Question: Im trying to get EventDay and taskName from database where userEmail is equal to parameter userEmail, but i manage to get only EventDay. Shoul i use different query to get multiple fields?
'''
class DatabaseService{
final CollectionReference userAssignments =
Firestore.instance.collection('userAssignments');
Future<void> getEventsOfUser(String email) async {
//We look for user with email that was passed when we call function
return userAssignments.where("email", isEqualTo: email).snapshots().listen(
(data) =>
data.documents.forEach((doc) => userEventDay = doc["eventDay"]));
}
}
'''

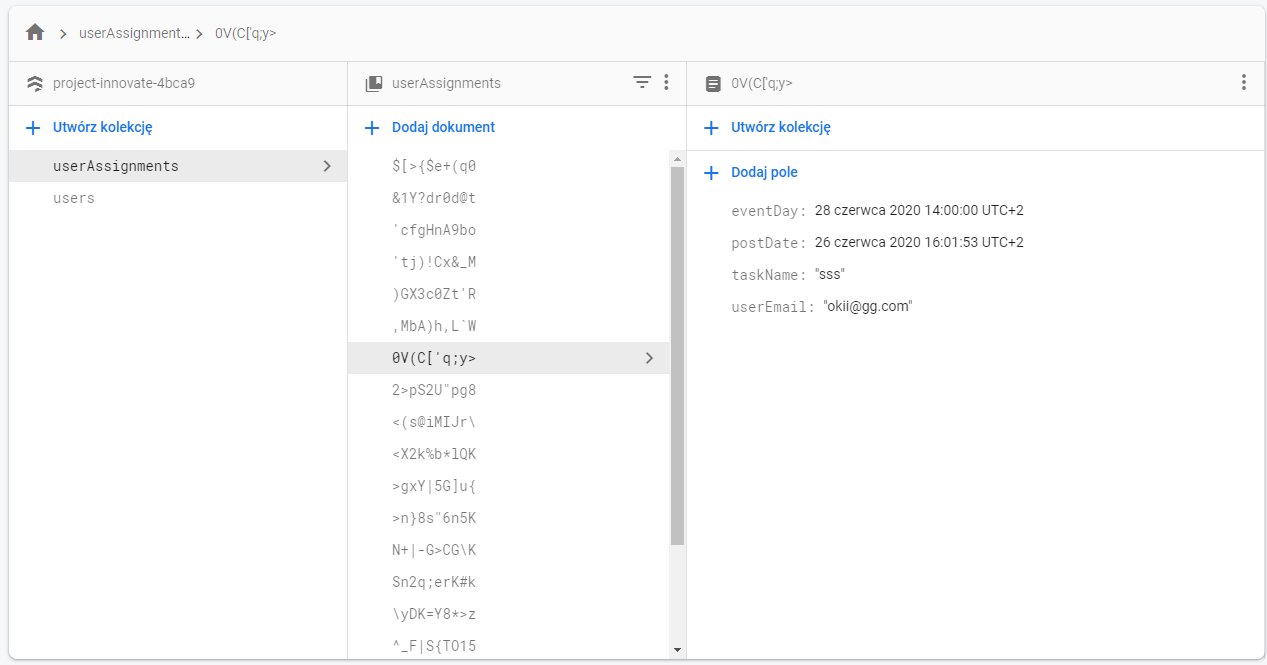
Answer: Instead of using the fat arrow notation, use curly bracket and write another line of code to get the taskName and all the other fields you might need.
here is an example for this
'''
Future<void> getEventsOfUser(String email) async {
return userAssignments.where("email", isEqualTo: email).snapshots().listen(
(data) =>
data.documents.forEach((doc) {
userEventDay = doc["eventDay"];
taskName = doc["eventDay"];
} ));
'''
}